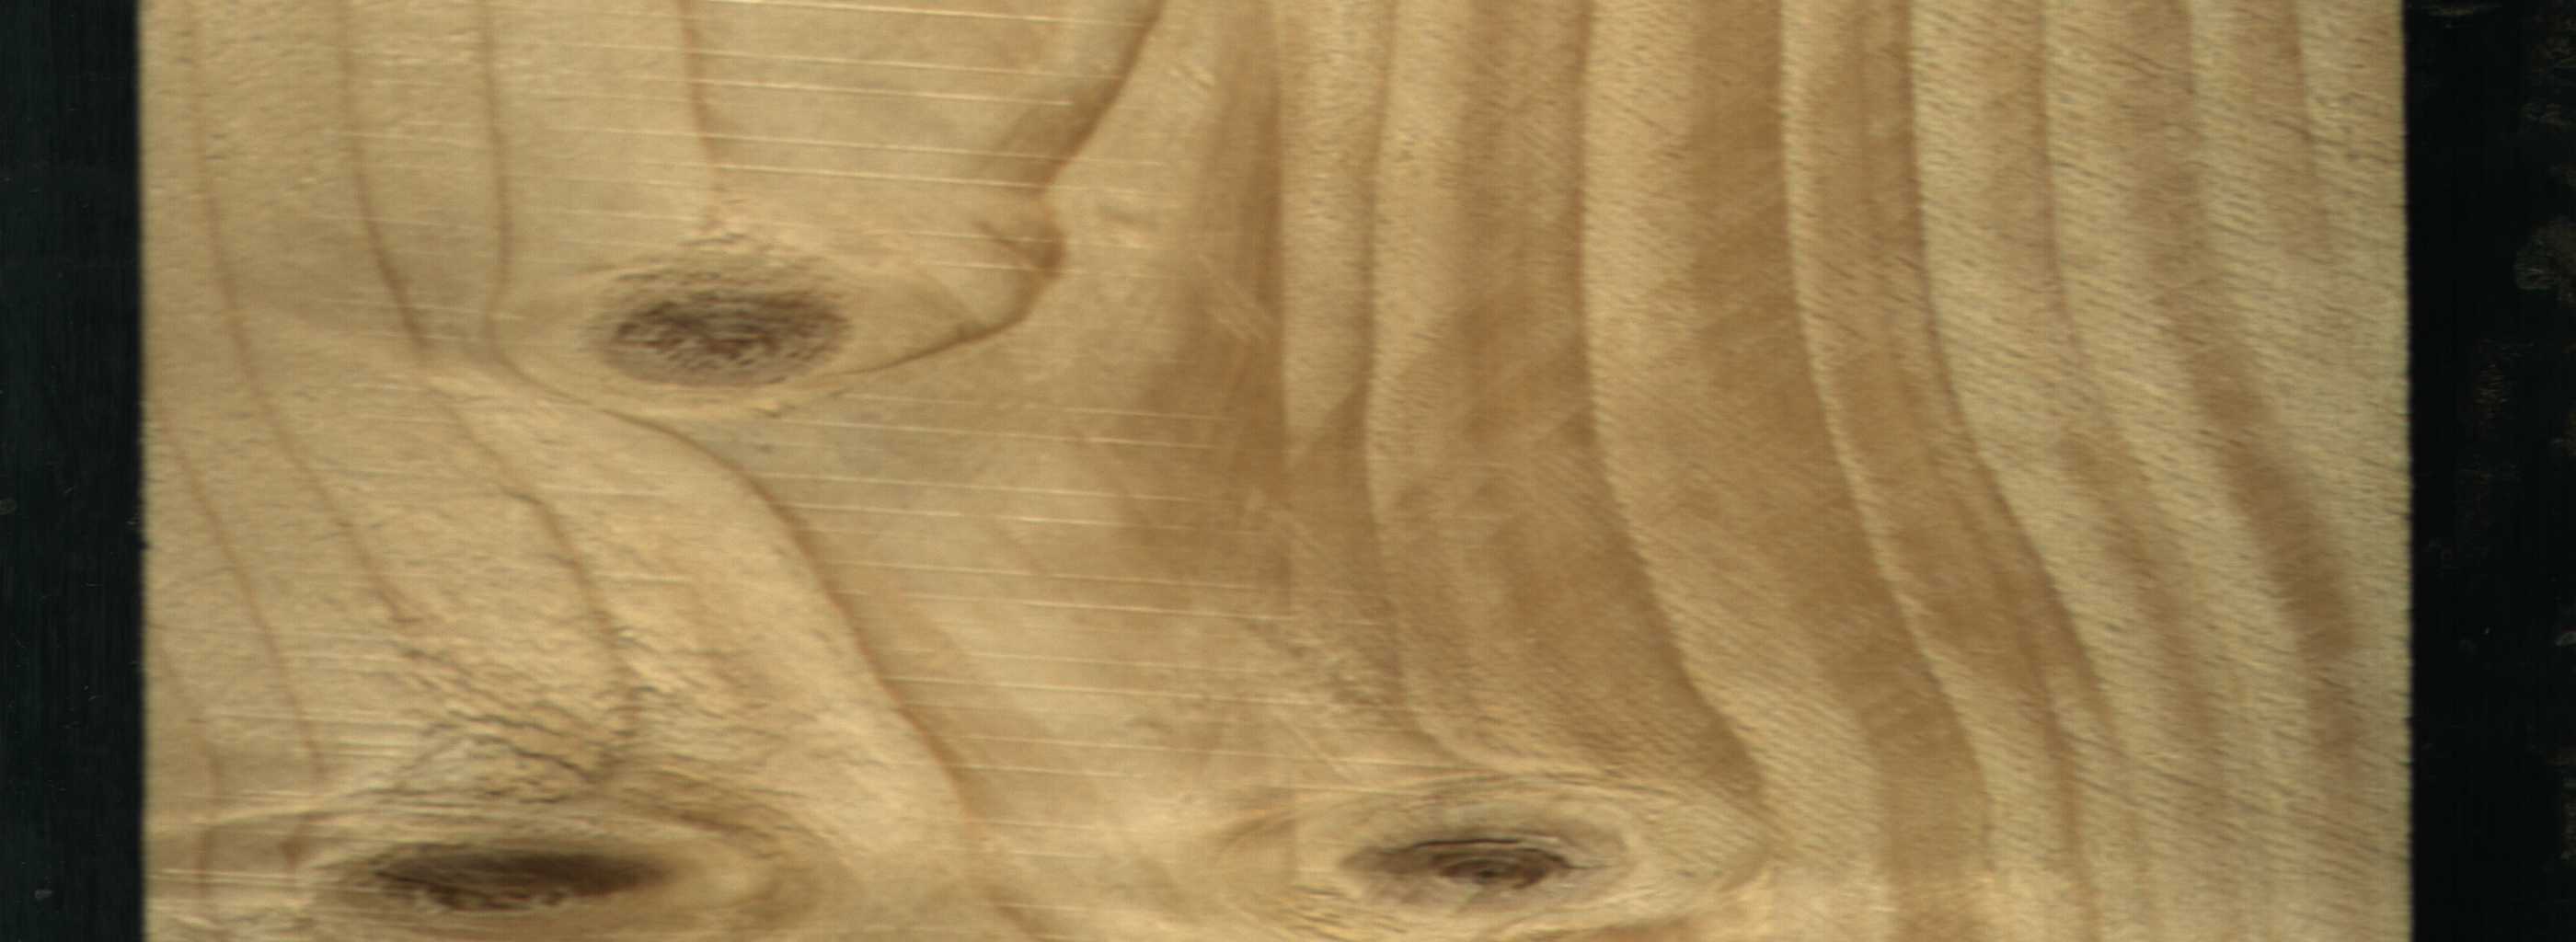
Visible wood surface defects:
Dead_Knot
Live_Knot
Live_Knot